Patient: sex M, age 69
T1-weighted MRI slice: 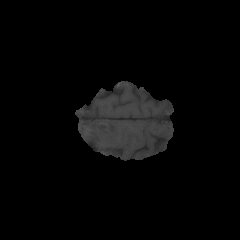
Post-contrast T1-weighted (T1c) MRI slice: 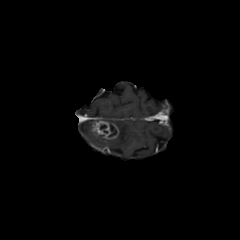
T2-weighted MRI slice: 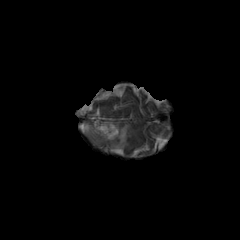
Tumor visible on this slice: yes
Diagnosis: Glioblastoma, IDH-wildtype
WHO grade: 4